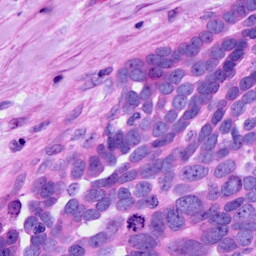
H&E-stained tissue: Ovarian